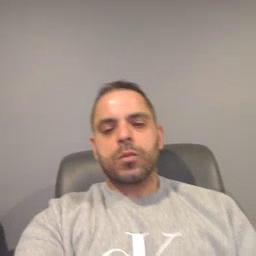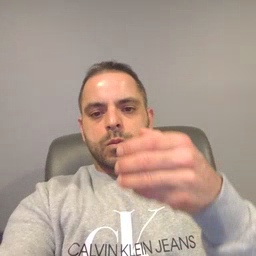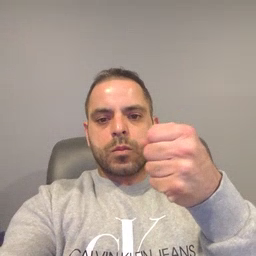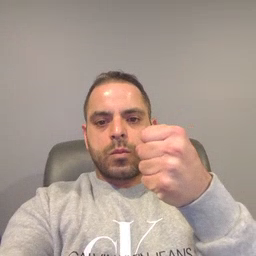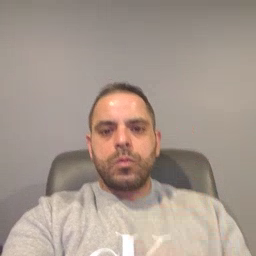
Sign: milk